Question: When checking memory allocations in Apple Instruments, I get thousands of "" items which all have "TextInput" as "Responsible Library".
I am not using the keyboard in my app.
Where do these objects come from?

Thank you!
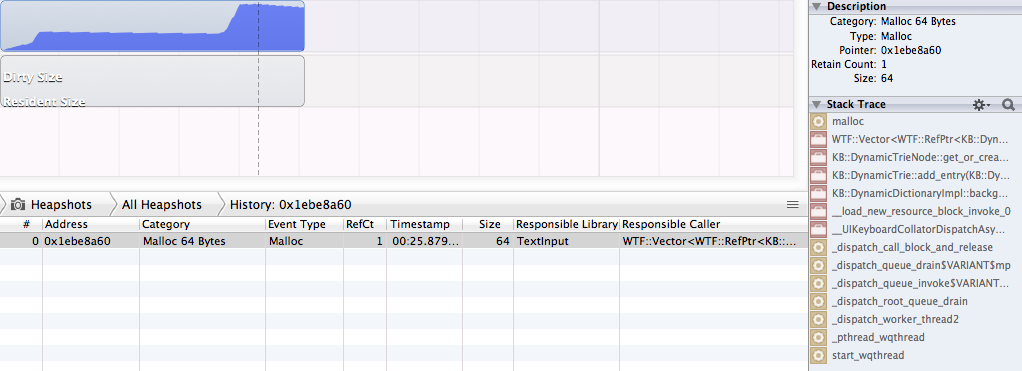
Answer: '<non-object>' means that it is an arbitrary hunk of 'malloc()'ed memory. It isn't an Objective-C or C++ object.
If there is only one, then don't worry about it. It be a real leak or it might be some tricky implementation detail that is hiding the reference from the leaks scanner.